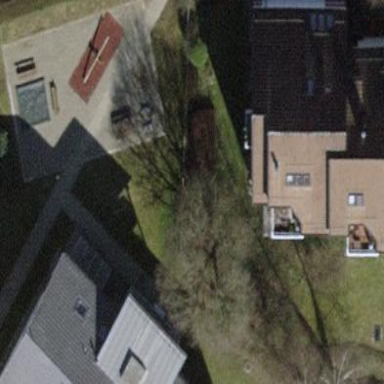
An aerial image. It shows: Playground area for leisure land.